Brain MRI, t1w sequence, axial 2D slice.
Patient: age 42, sex F, weight 90 kg, height 1.9 m
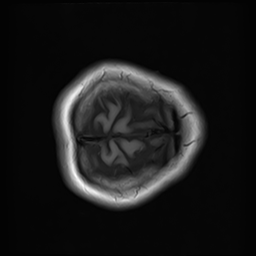